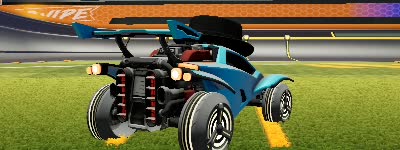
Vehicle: octane